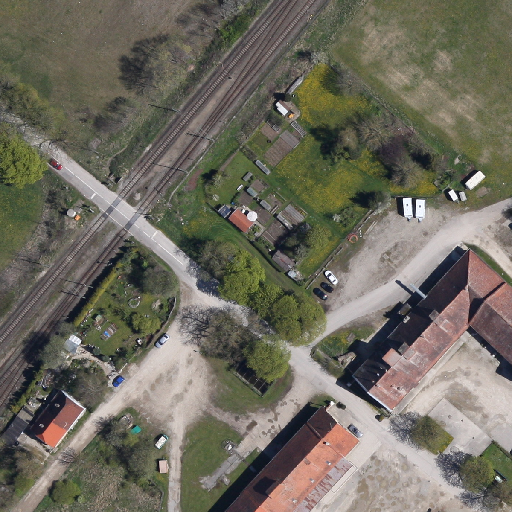
Referring expression: vehicle